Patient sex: M
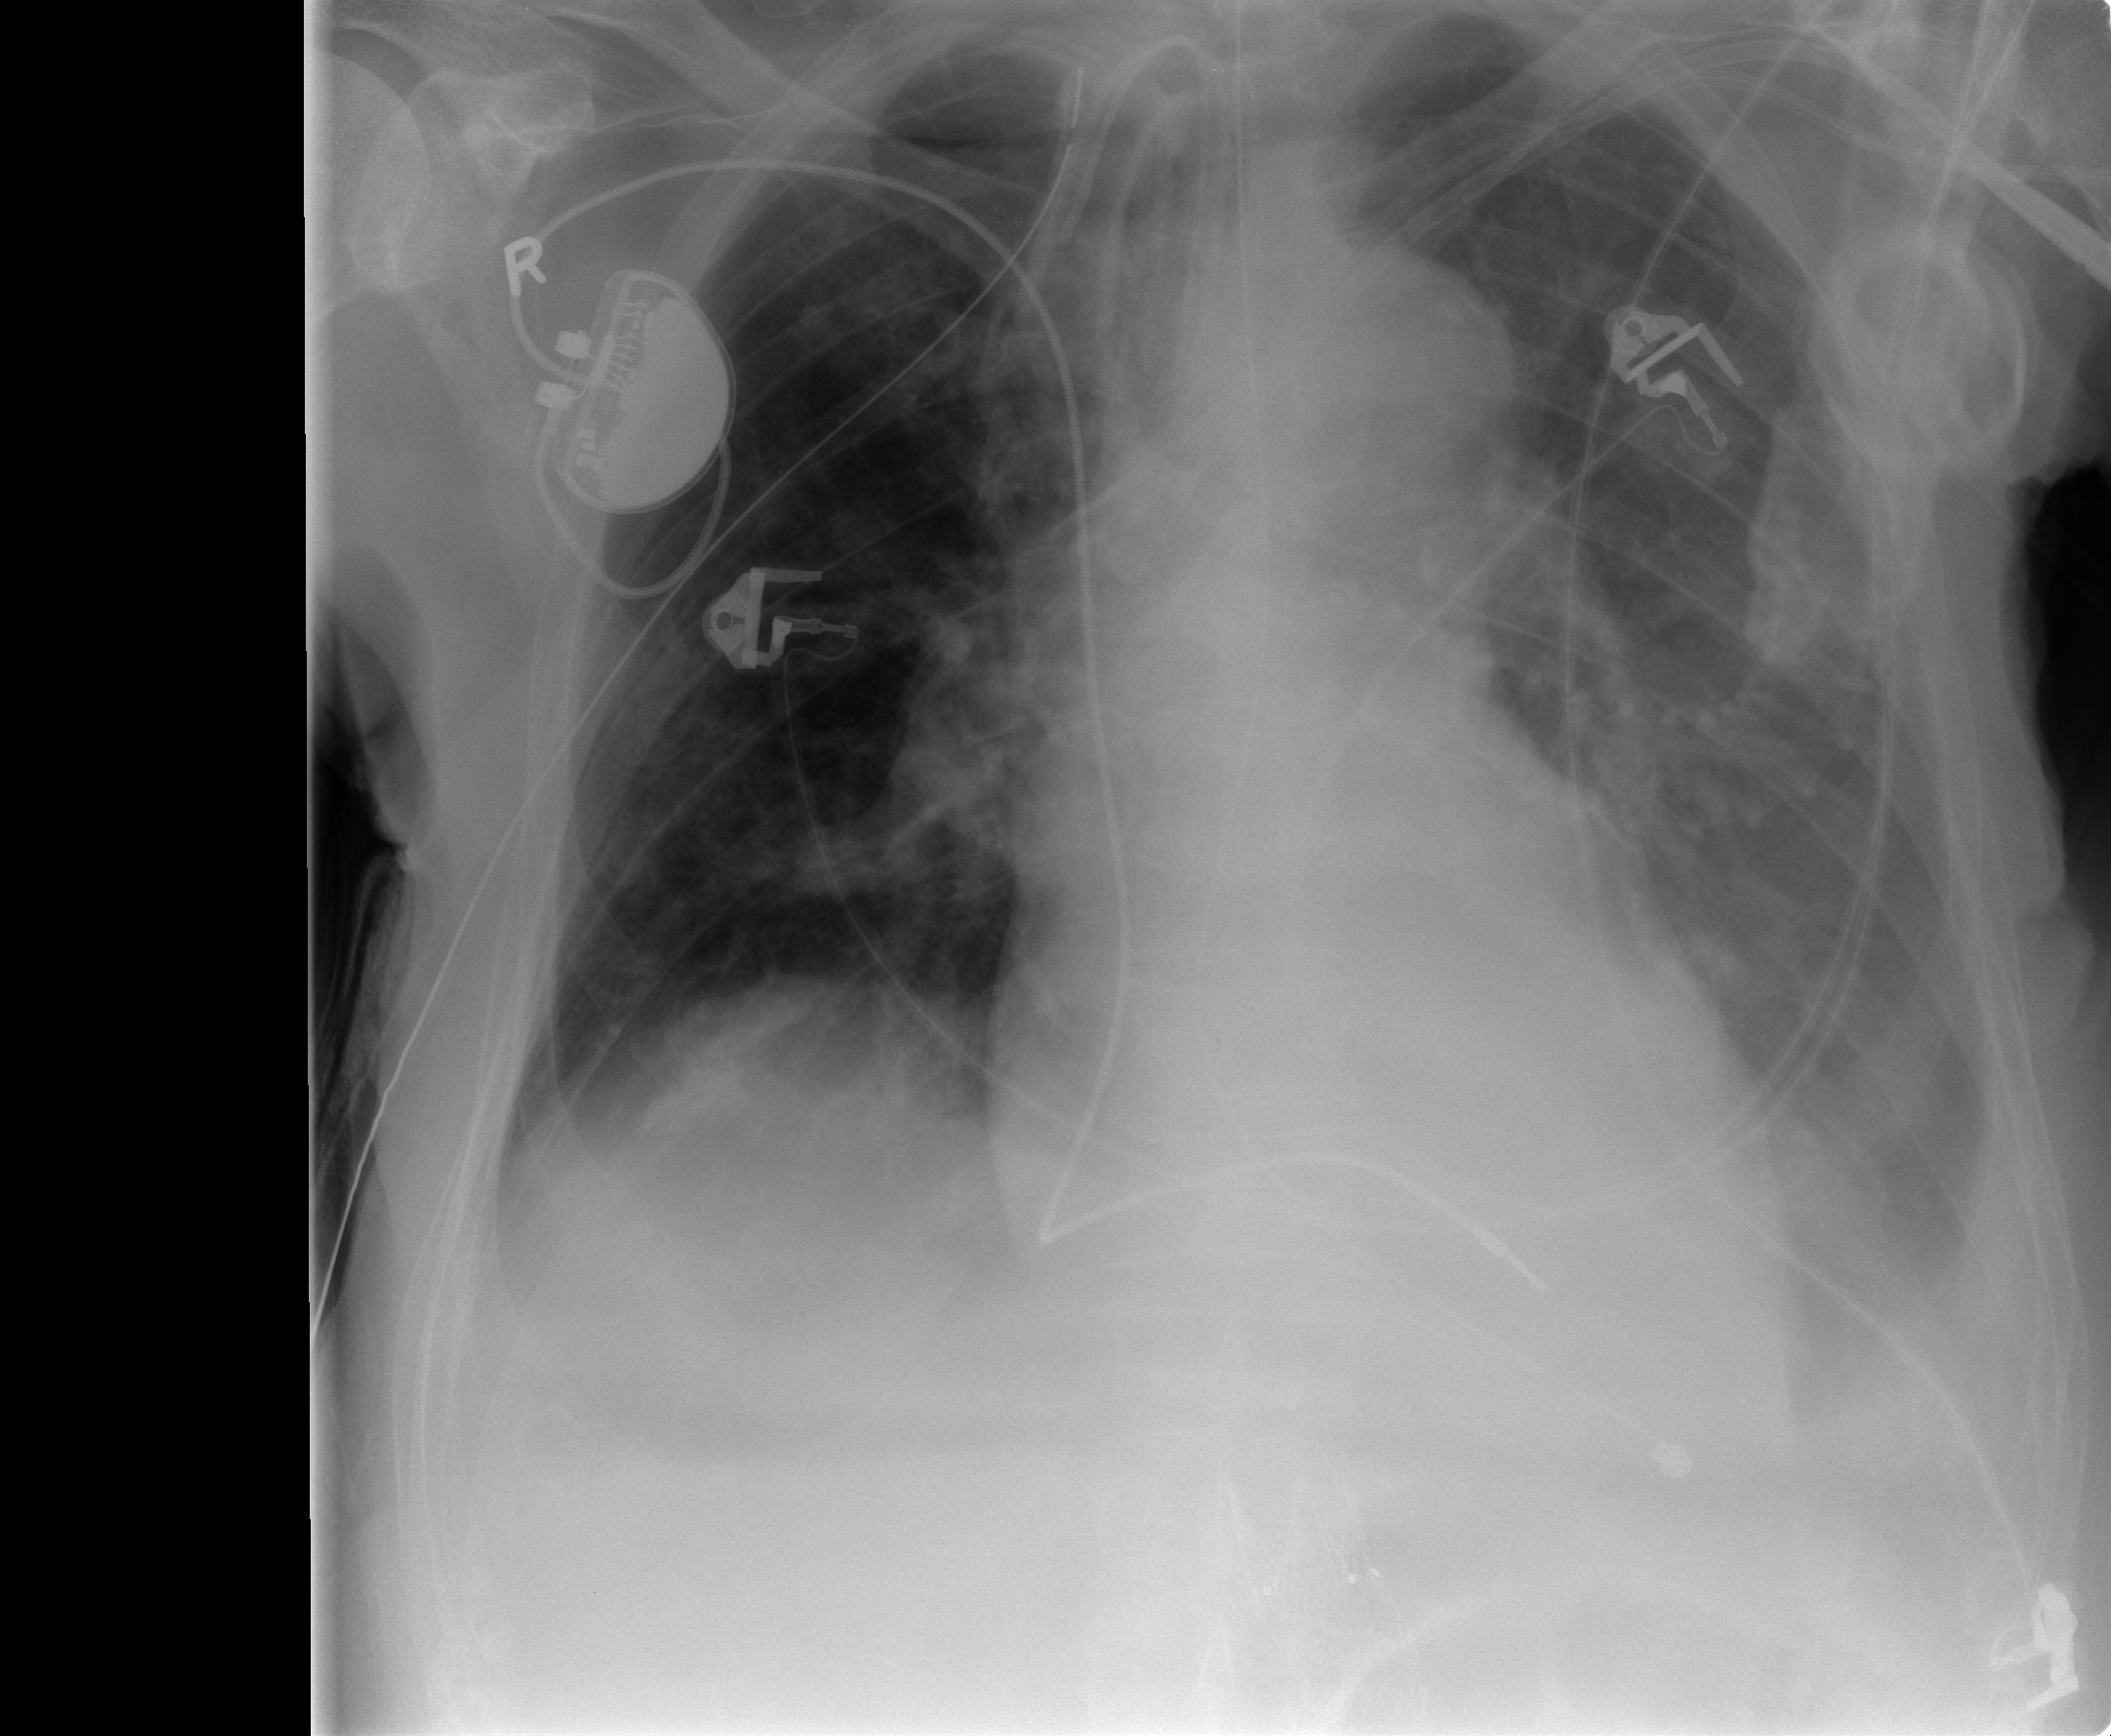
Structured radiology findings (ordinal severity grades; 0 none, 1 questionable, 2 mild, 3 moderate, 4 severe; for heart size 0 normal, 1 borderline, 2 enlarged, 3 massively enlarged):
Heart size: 1
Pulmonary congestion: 2
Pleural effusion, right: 2
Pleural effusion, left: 3
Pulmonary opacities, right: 0
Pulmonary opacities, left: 0
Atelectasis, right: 2
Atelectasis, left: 2